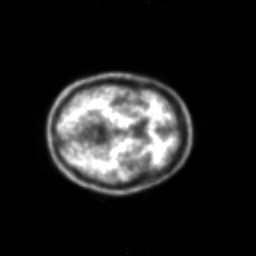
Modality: PET
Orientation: axial
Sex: female
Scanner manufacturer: siemens